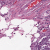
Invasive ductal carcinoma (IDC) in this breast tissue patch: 1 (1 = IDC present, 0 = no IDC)